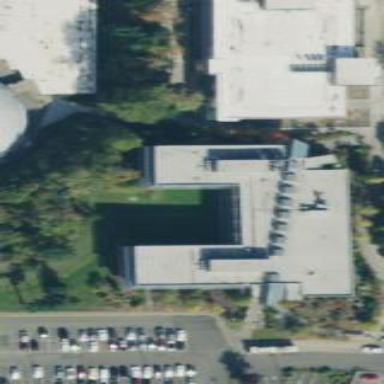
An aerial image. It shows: College building.